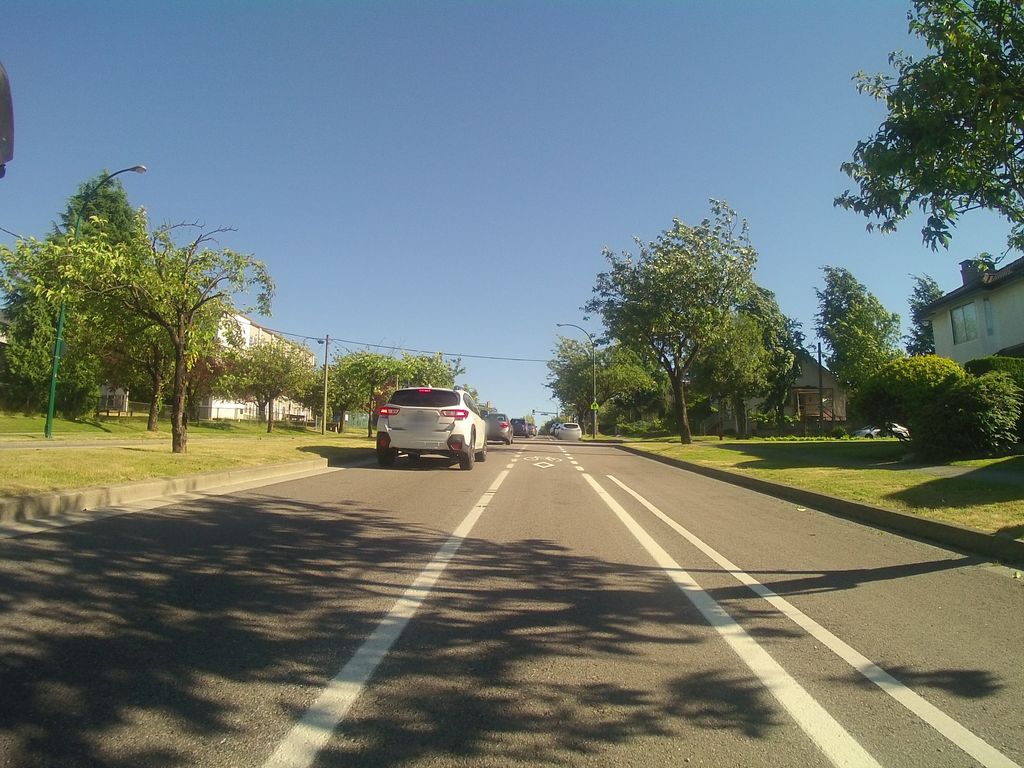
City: vancouver